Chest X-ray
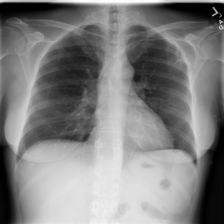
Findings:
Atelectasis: negative
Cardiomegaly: negative
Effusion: negative
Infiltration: negative
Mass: negative
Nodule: negative
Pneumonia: negative
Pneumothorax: negative
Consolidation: negative
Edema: negative
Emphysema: negative
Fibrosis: negative
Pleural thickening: negative
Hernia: negative